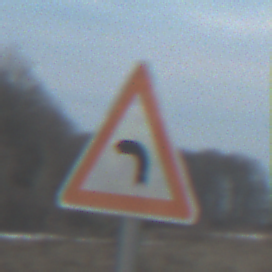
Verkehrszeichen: KurveLinks
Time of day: SunriseSunset
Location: Outdoor (RoadRail)
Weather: PartlyCloudy
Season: NotSpecified
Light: Natural